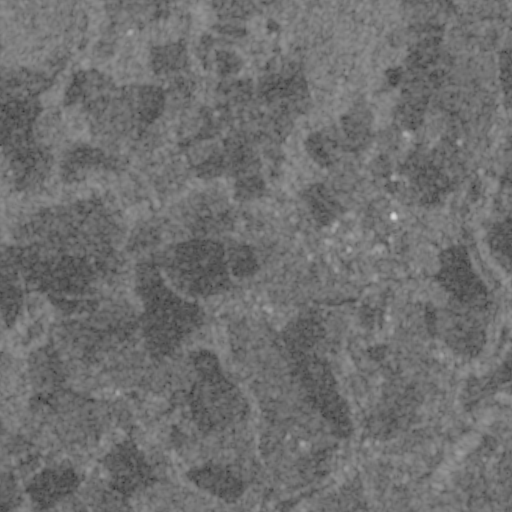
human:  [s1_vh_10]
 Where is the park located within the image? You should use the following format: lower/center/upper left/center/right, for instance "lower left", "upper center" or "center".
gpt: The park is located in the upper right of the image.
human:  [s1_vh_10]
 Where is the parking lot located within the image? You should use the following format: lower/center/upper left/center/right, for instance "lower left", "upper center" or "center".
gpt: The parking lot is located in the center right of the image.
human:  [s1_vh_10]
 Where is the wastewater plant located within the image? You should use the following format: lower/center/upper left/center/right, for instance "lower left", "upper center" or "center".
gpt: The wastewater plant is located in the lower right of the image.
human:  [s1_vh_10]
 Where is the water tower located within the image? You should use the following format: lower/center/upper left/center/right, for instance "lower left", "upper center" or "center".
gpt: The water tower is located in the upper right of the image.
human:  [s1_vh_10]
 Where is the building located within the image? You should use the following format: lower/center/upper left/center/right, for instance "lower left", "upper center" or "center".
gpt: There is no building in the image.

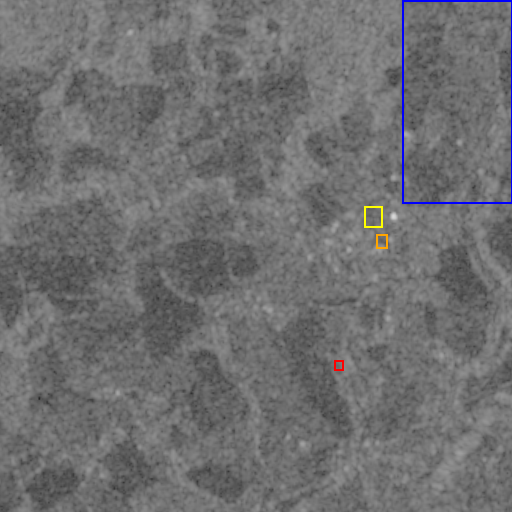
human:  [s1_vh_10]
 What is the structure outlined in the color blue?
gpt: The structure outlined in blue is a crop field.
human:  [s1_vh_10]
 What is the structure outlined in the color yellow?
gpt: The structure outlined in yellow is a park.
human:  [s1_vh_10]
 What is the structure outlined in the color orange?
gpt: The structure outlined in orange is a parking lot.
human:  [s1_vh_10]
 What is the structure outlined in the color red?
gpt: The structure outlined in red is a wastewater plant.
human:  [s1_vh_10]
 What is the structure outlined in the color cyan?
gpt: There is no cyan outline.